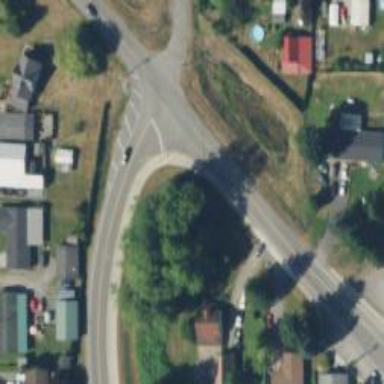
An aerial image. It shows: Abandoned railway crossing asphalt tertiary road.